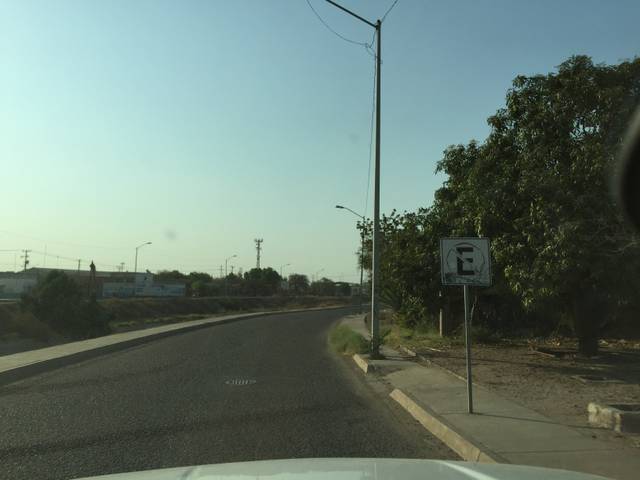
Region: Mexico
Coordinates: 27.07, -109.439